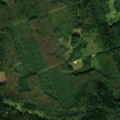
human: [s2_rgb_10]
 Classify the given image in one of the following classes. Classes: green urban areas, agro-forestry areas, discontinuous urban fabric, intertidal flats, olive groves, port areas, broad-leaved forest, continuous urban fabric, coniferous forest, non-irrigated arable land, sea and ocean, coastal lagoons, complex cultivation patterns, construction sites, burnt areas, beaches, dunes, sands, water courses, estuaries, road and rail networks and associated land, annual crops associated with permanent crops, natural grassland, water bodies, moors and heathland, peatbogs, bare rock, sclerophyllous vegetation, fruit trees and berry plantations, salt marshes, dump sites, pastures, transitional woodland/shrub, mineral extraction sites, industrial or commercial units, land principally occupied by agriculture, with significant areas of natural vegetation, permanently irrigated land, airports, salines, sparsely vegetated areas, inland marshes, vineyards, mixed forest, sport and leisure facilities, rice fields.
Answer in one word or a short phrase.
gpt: broad-leaved forest, coniferous forest, mixed forest, transitional woodland/shrub